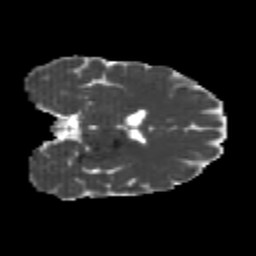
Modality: MD
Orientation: coronal
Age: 26
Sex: female
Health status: healthy
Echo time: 0.074 s